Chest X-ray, PA view. Patient: 57 years old, sex F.
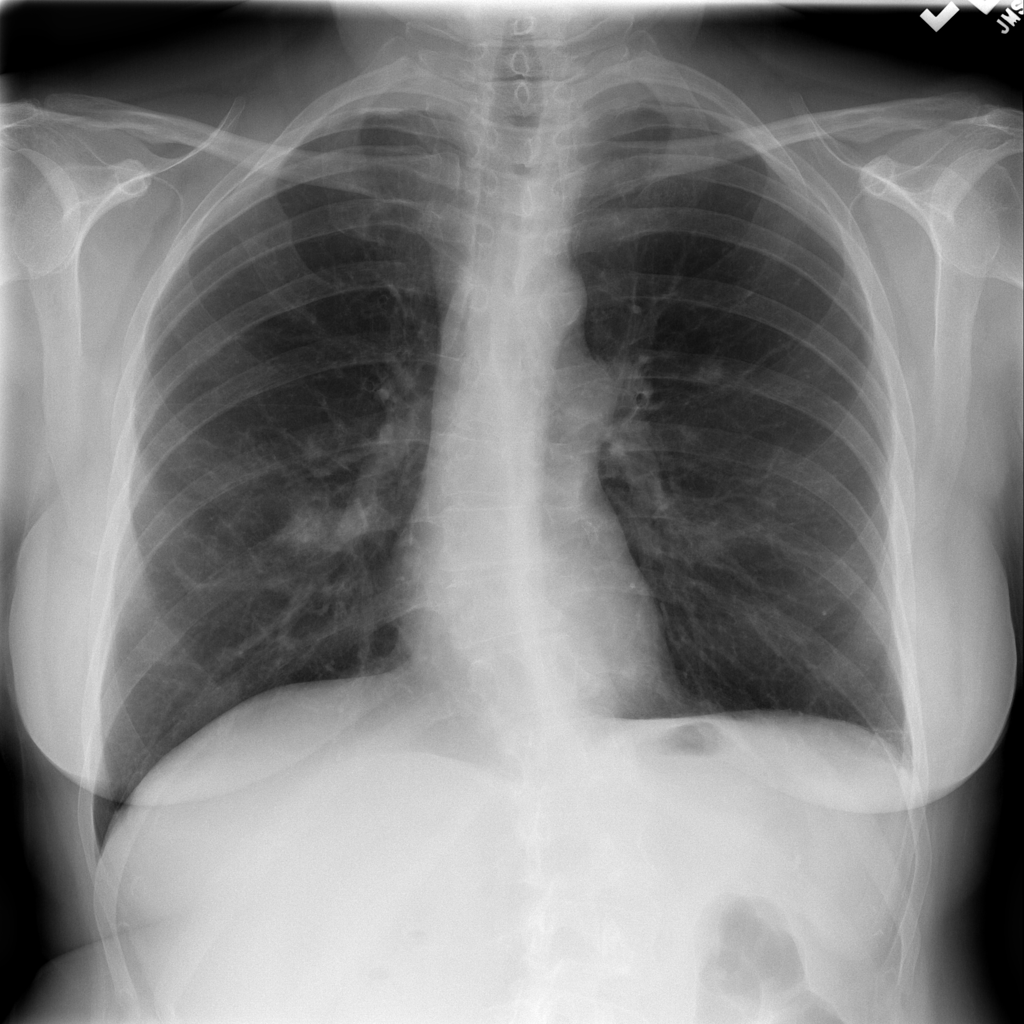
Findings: No Finding